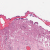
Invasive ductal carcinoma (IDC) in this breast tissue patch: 0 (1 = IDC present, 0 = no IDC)